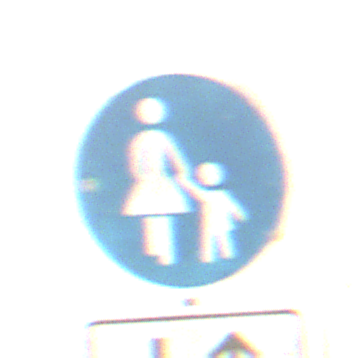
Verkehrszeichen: Gehweg
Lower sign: RichtungsangabeDurchPfeile8
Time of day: MorningAfternoon
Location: Roofed (Suburban)
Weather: PartlyCloudy
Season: Winter
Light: Natural